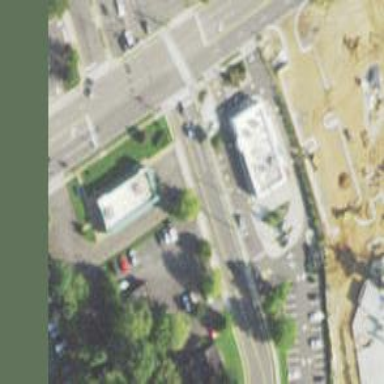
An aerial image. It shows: Commercial area.